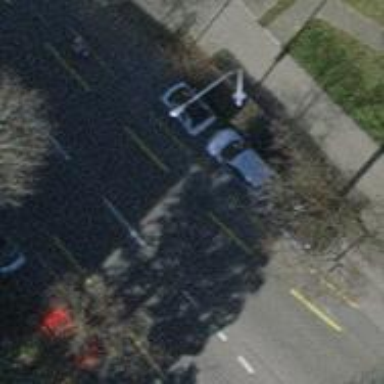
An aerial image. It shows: Parking lane for vehicles.